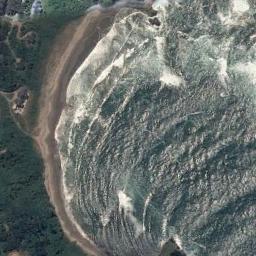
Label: beach